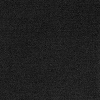
Atmospheric dust classification: dusty